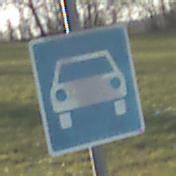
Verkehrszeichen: Kraftfahrstrasse
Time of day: MorningAfternoon
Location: Outdoor (Nature)
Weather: Clear
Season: Winter
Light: Natural